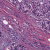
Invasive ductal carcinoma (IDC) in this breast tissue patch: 1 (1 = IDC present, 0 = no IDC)